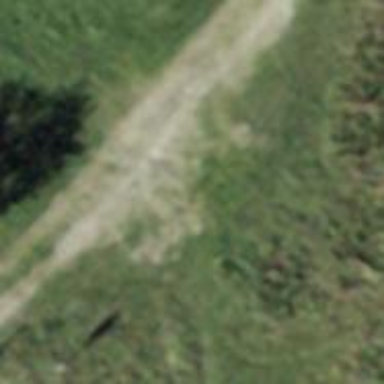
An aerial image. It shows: Dirt track road with grade 3 tracktype.